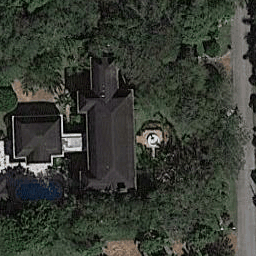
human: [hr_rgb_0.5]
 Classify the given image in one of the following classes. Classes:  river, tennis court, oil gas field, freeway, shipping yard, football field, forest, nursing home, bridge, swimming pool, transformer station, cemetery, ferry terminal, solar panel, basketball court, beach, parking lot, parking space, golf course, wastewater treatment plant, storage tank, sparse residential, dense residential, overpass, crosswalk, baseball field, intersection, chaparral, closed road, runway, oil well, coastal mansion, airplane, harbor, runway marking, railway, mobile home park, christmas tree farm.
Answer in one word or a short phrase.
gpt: sparse residential